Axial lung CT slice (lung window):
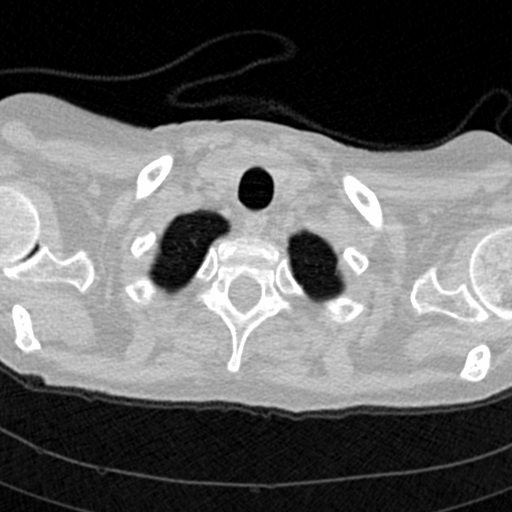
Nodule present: no